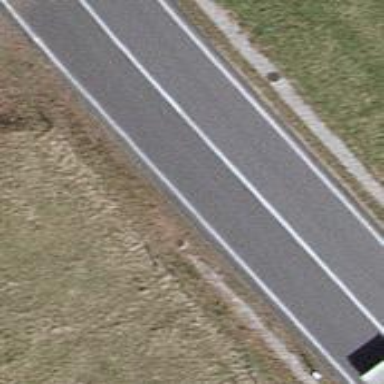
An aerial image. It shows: Secondary road with asphalt surface.